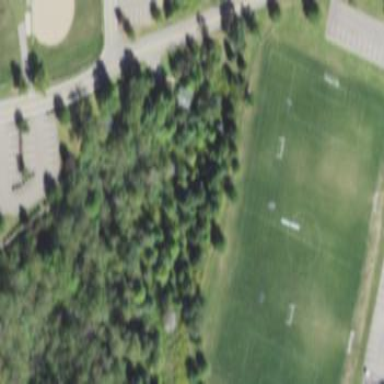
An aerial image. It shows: Soccer pitch with grass surface for leisure land.